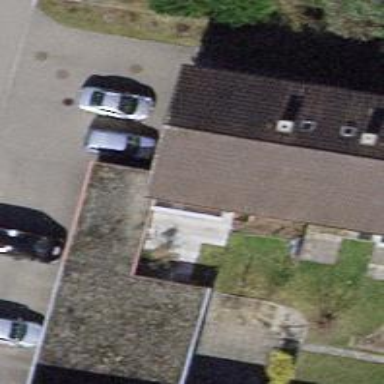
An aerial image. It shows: Garage.